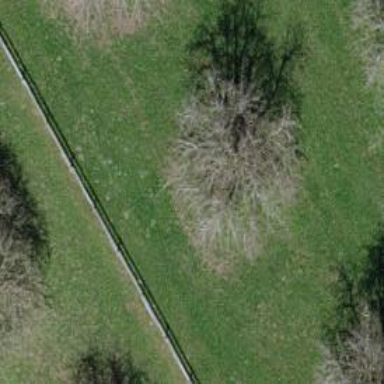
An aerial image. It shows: Agricultural area with deciduous broadleaved trees.